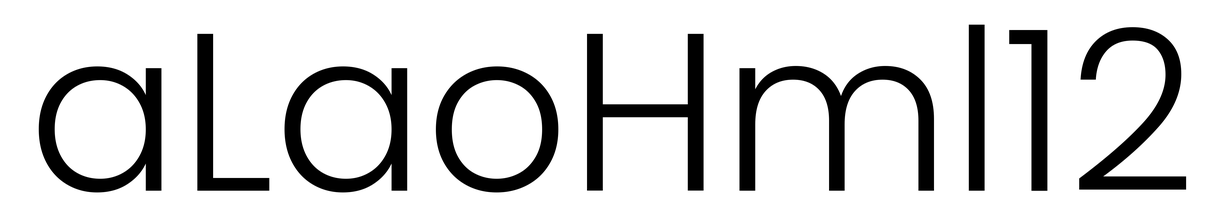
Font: Poppins-Light